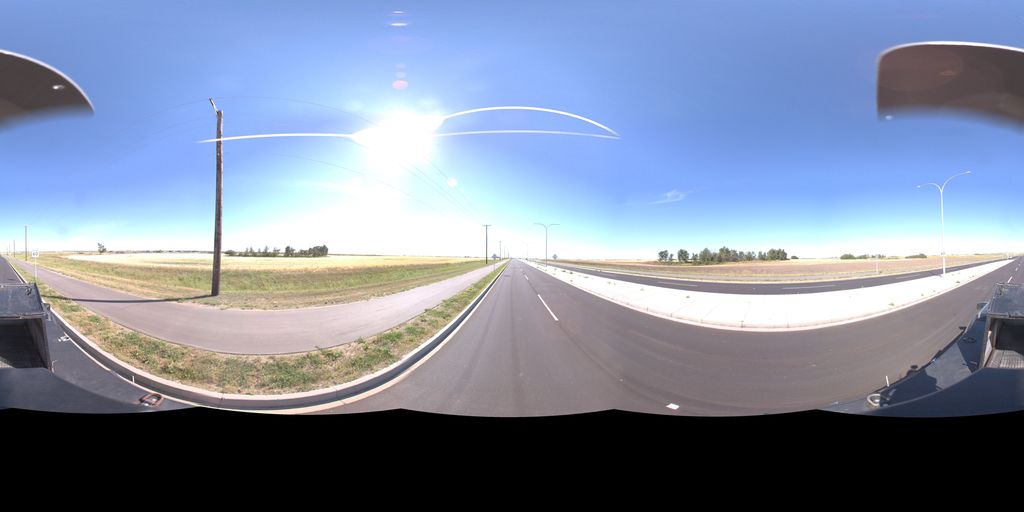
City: saskatoon